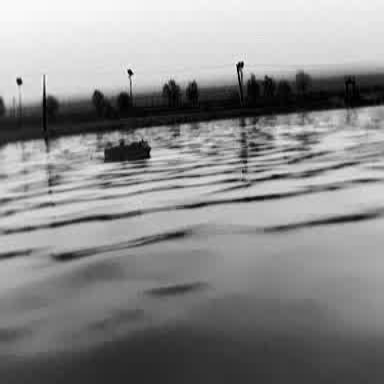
There is a container_ship in the infrared image.